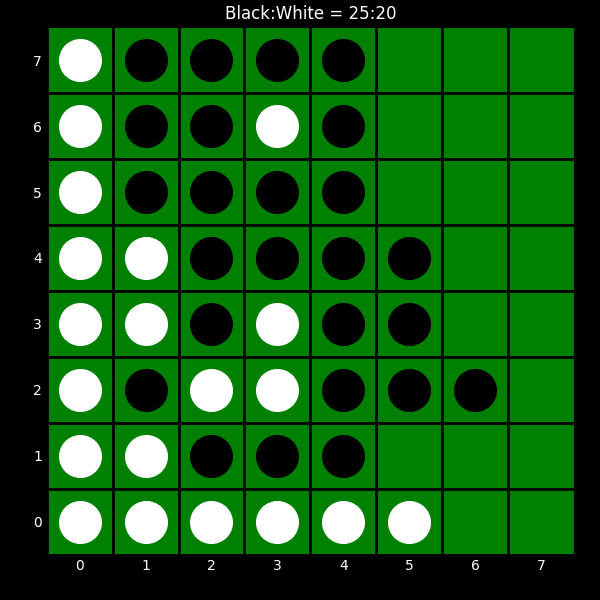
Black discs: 25
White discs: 20